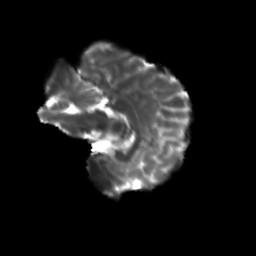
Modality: T2w
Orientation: sagittal
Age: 20
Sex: female
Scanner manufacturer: siemens
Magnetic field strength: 3 T
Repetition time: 3.5 s
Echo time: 0.104 s